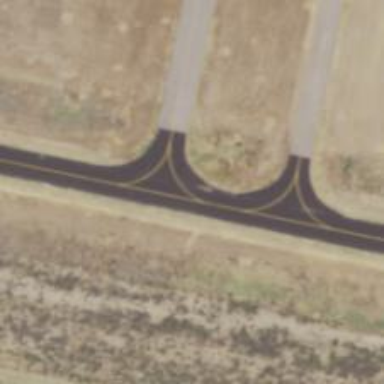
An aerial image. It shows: Taxiway at the airport with asphalt surface.